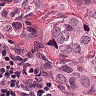
Metastatic tissue present: yes